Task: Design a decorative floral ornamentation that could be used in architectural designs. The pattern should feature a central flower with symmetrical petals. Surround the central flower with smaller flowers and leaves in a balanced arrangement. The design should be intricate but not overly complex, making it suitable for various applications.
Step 1202:
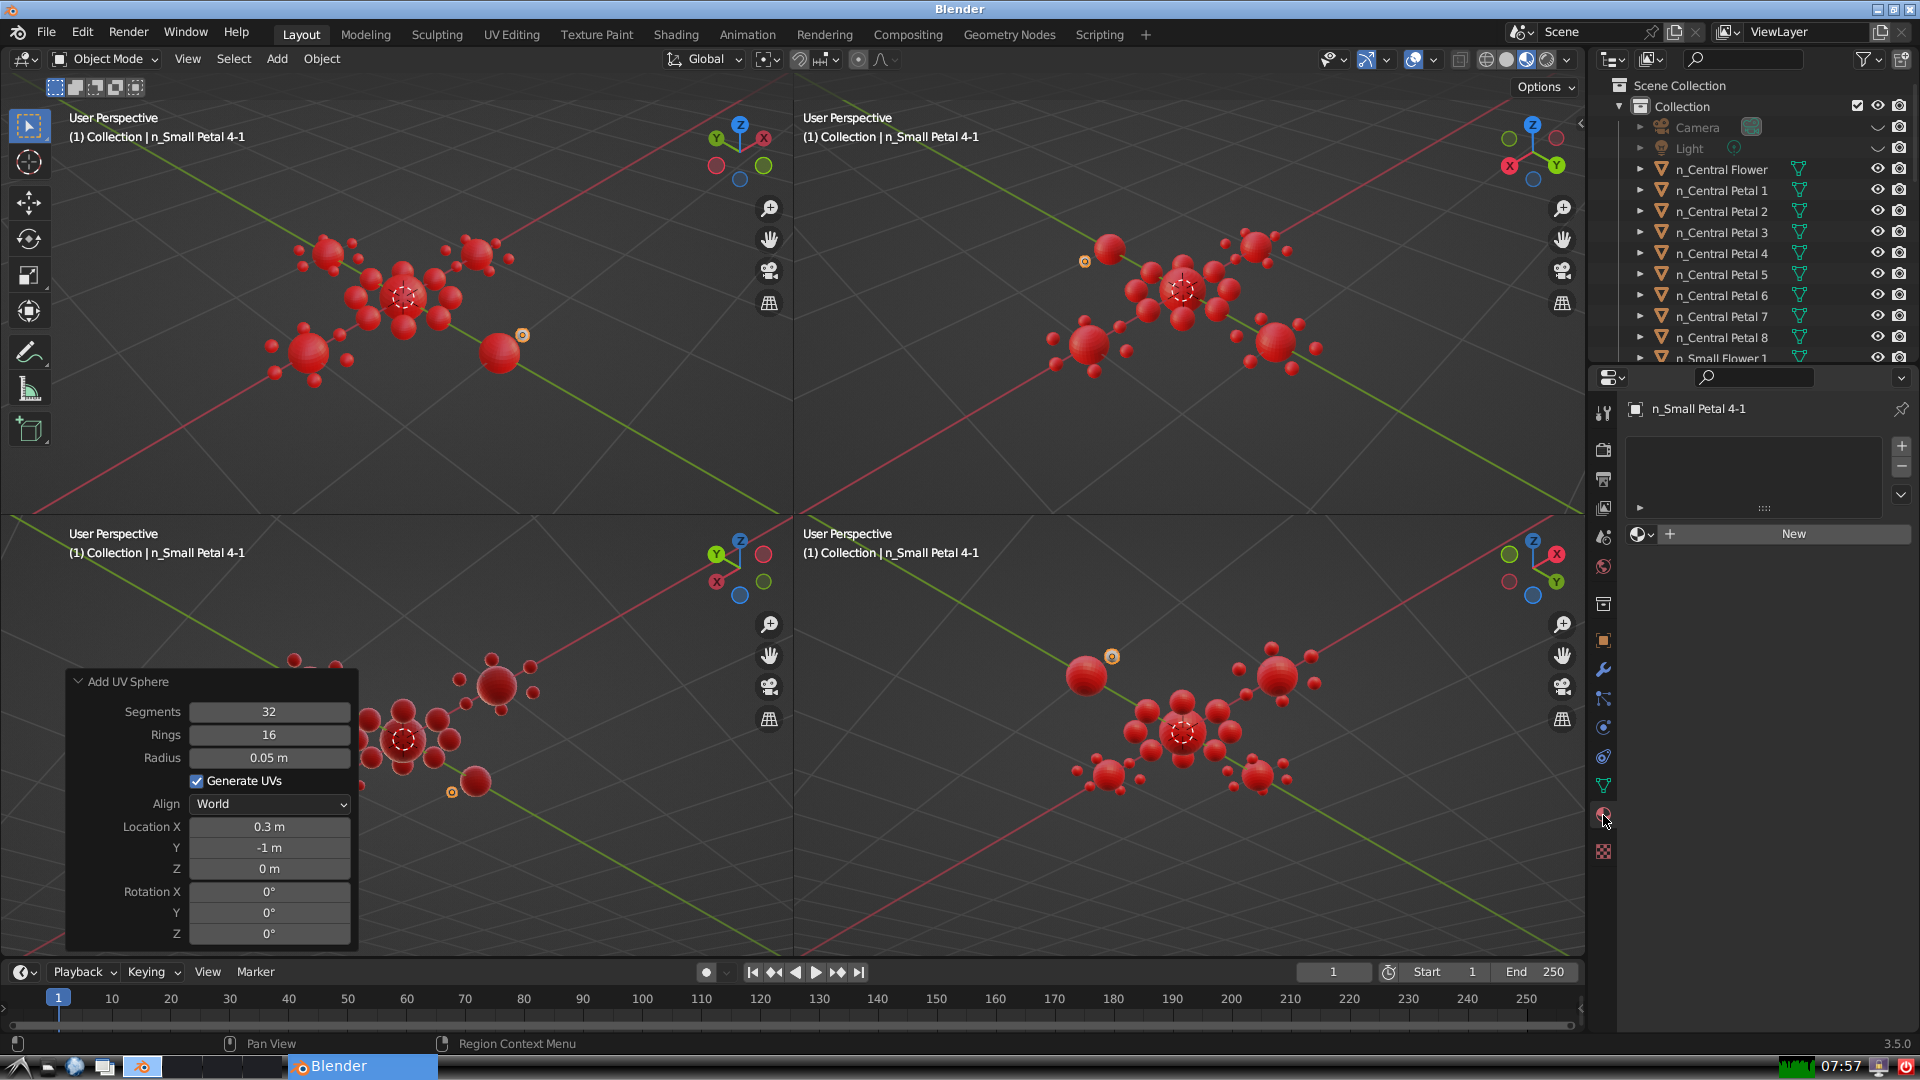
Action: {"mouse_move": [1636, 534]}